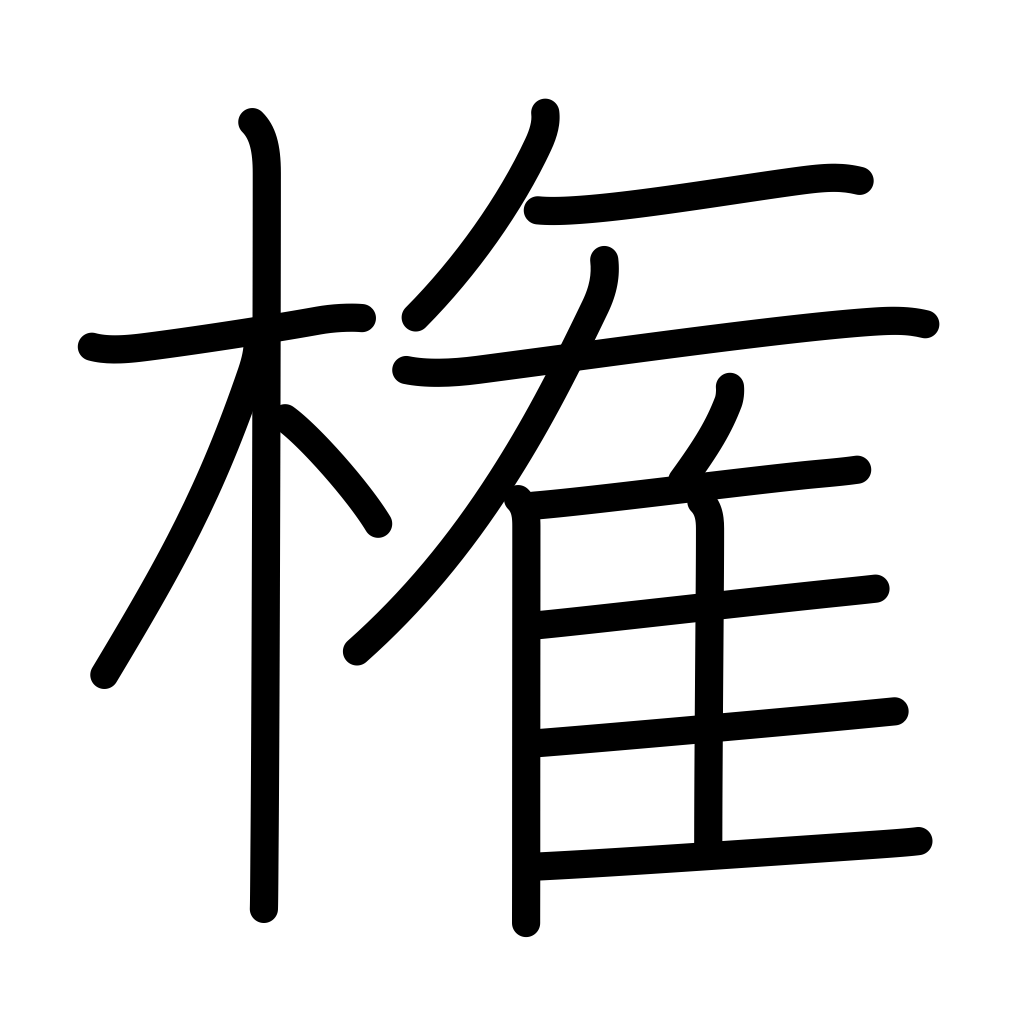
Meaning: authority, power, rights